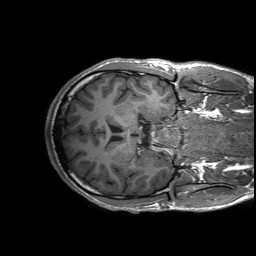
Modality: T1w
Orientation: axial